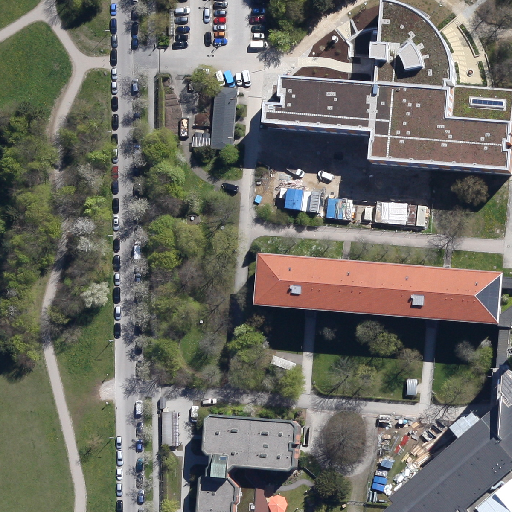
Referring expression: paved road along with tree